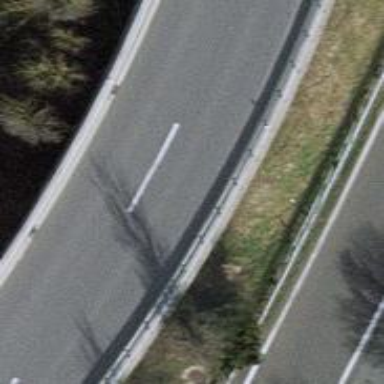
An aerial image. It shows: Bridge over motorway_link.